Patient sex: M
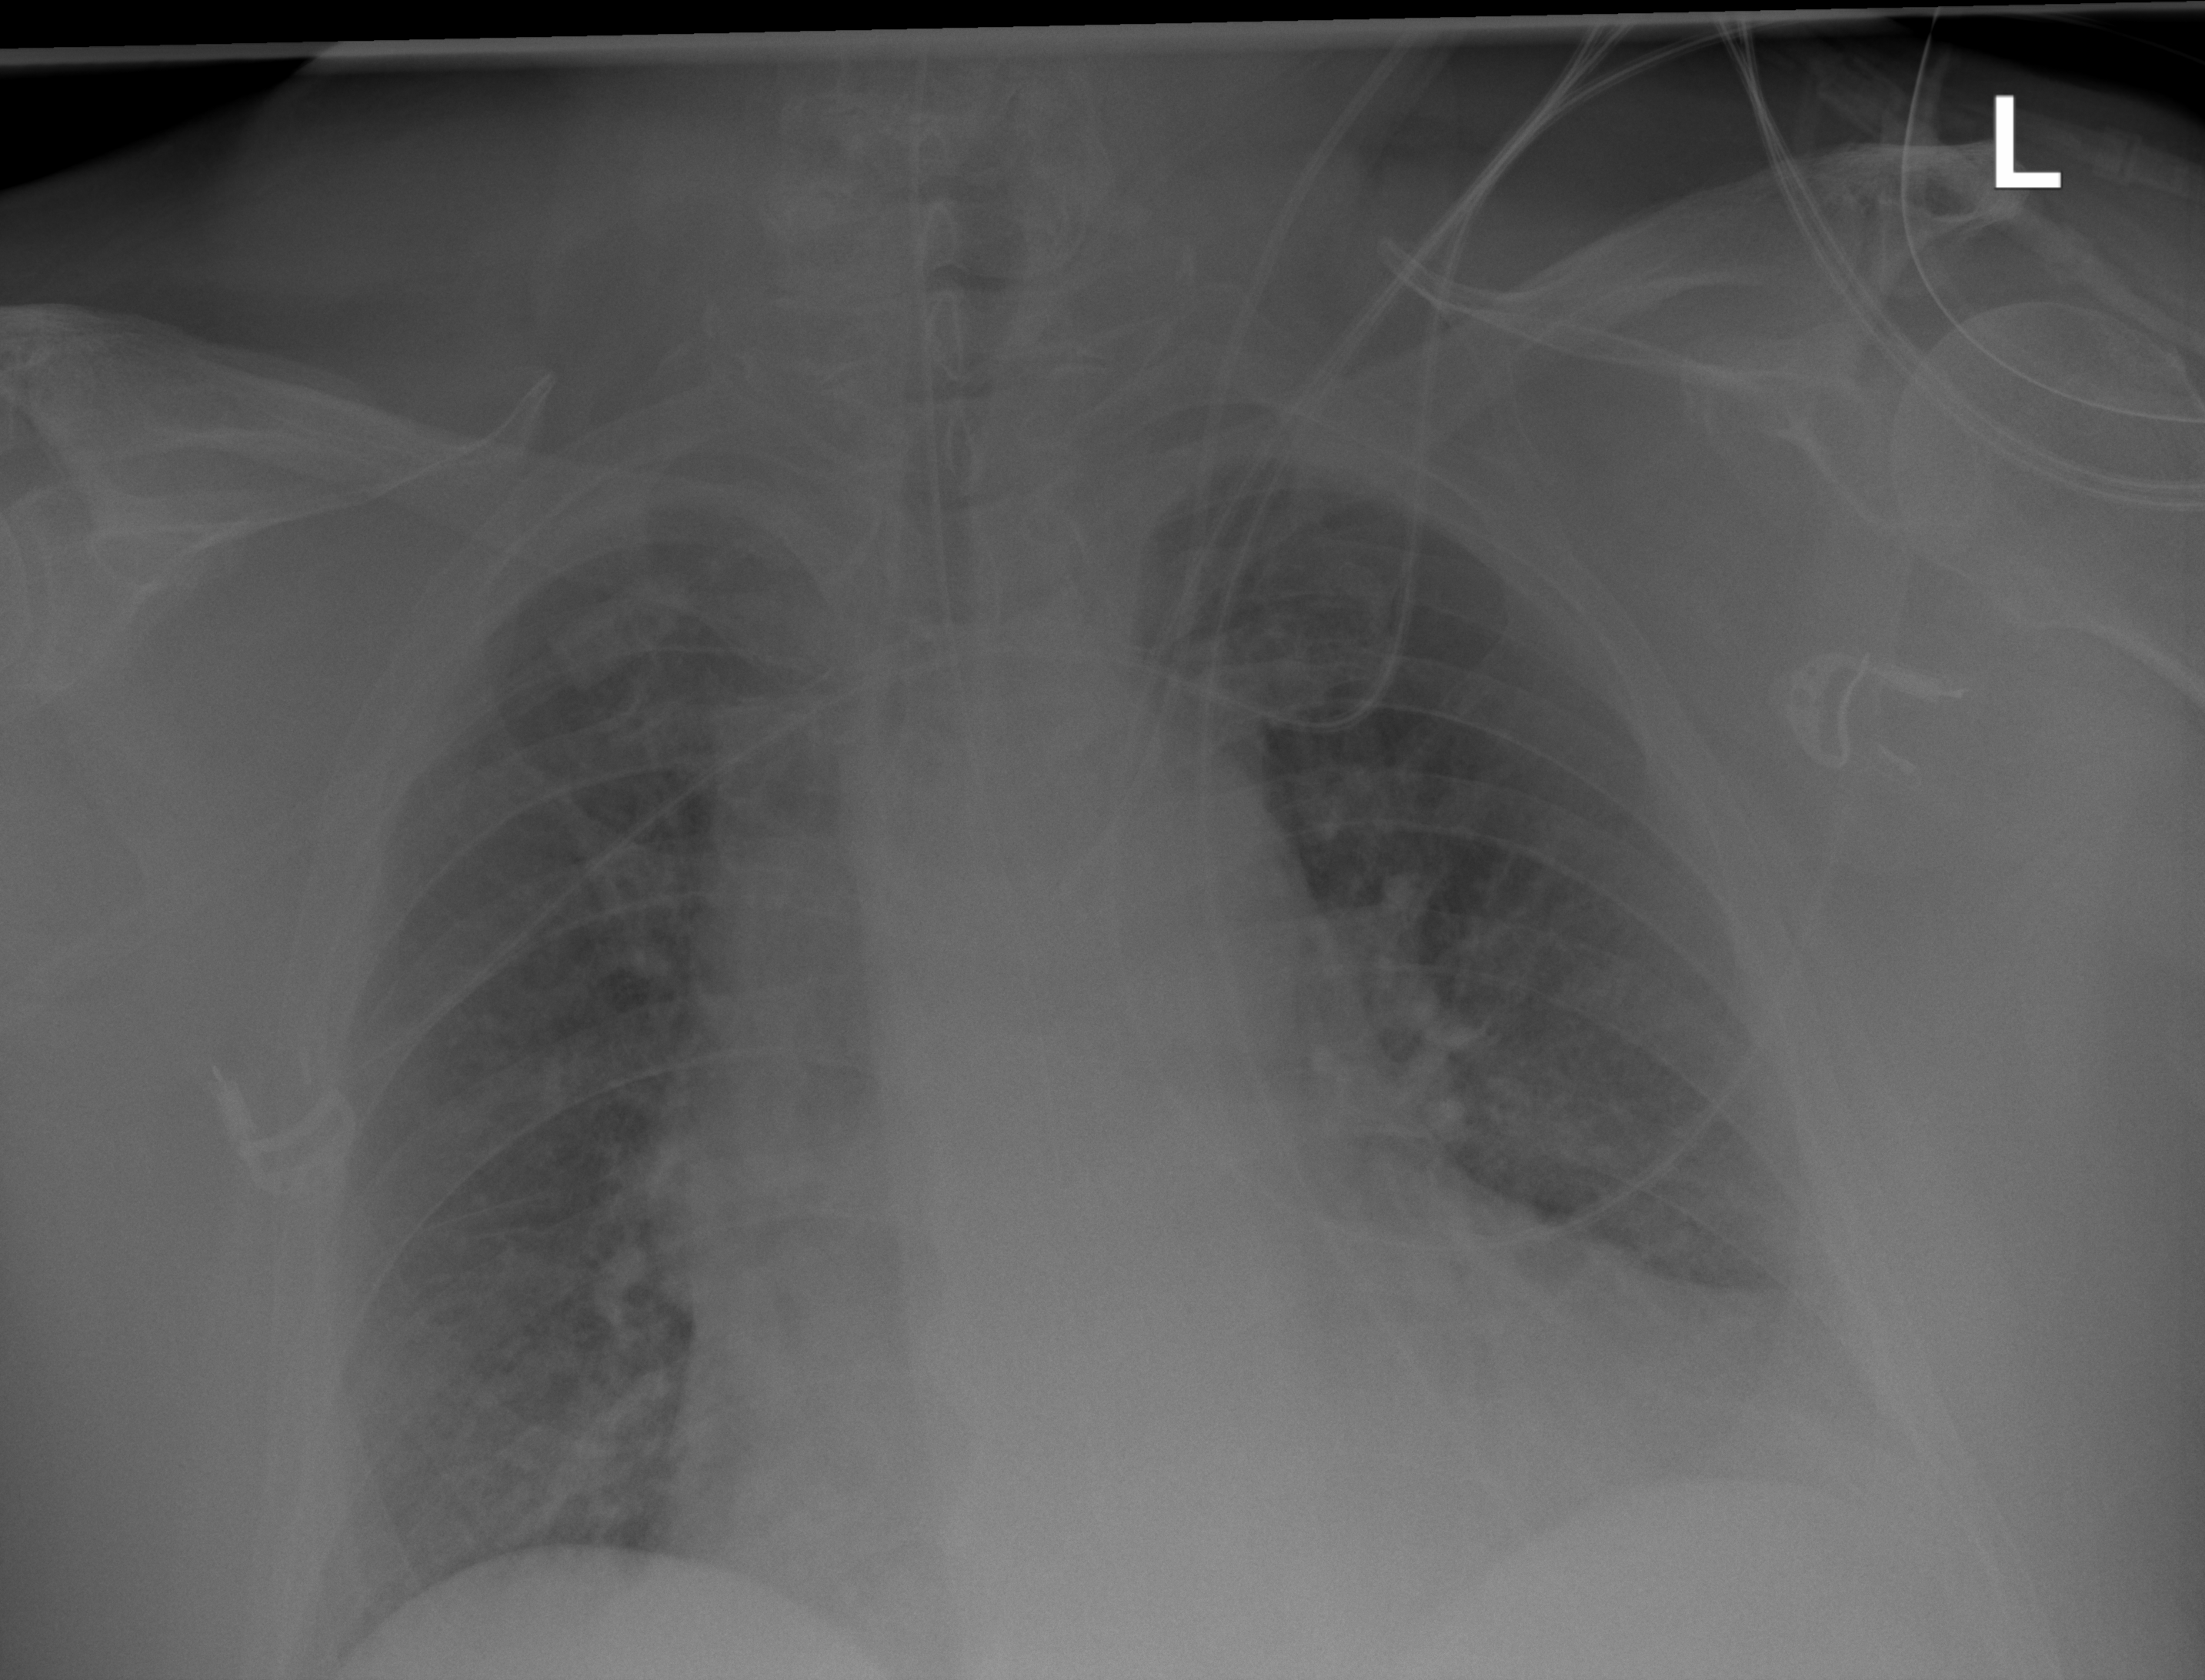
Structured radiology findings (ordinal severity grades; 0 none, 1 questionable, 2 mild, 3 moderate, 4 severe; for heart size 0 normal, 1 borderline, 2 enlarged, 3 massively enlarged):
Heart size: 2
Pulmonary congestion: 1
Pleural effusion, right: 0
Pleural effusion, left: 1
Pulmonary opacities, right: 0
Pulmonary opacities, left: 0
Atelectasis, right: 1
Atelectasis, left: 0